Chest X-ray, AP view. Patient: 45 years old, sex F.
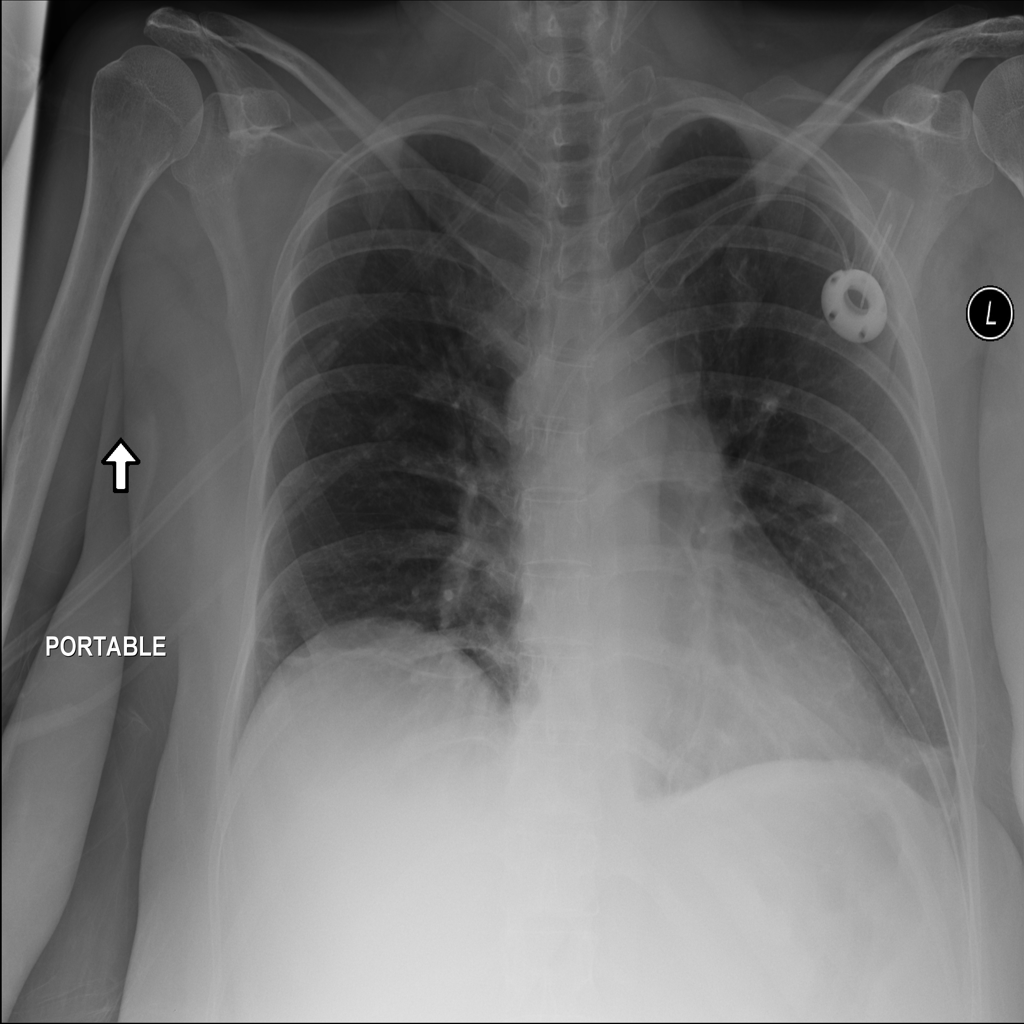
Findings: No Finding